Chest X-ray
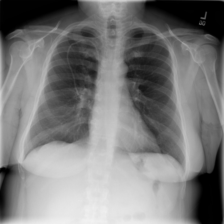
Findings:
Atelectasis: negative
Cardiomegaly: negative
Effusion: negative
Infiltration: positive
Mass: negative
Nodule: negative
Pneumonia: negative
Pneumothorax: negative
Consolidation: negative
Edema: negative
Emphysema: negative
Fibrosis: negative
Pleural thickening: negative
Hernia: negative